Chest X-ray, PA view. Patient: 41 years old, sex M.
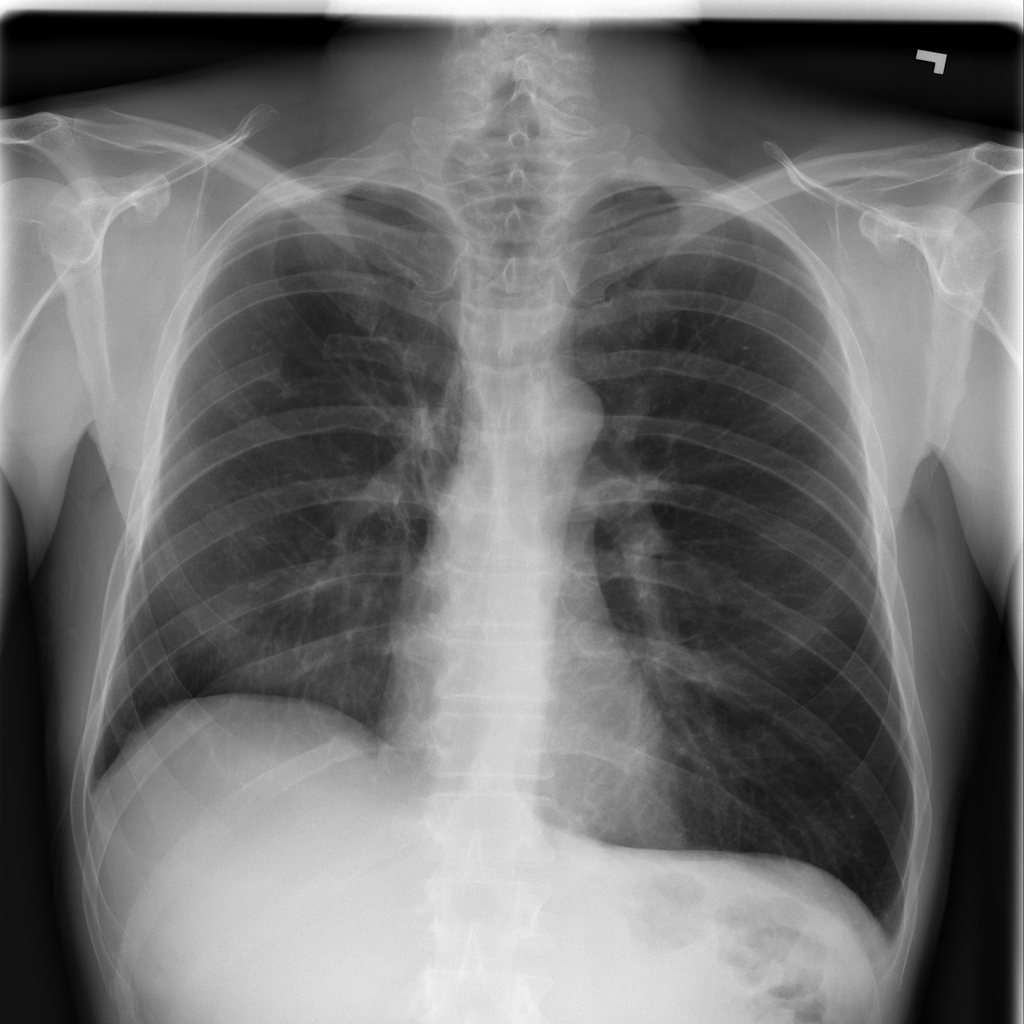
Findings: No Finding